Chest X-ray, PA view. Patient: 58 years old, sex M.
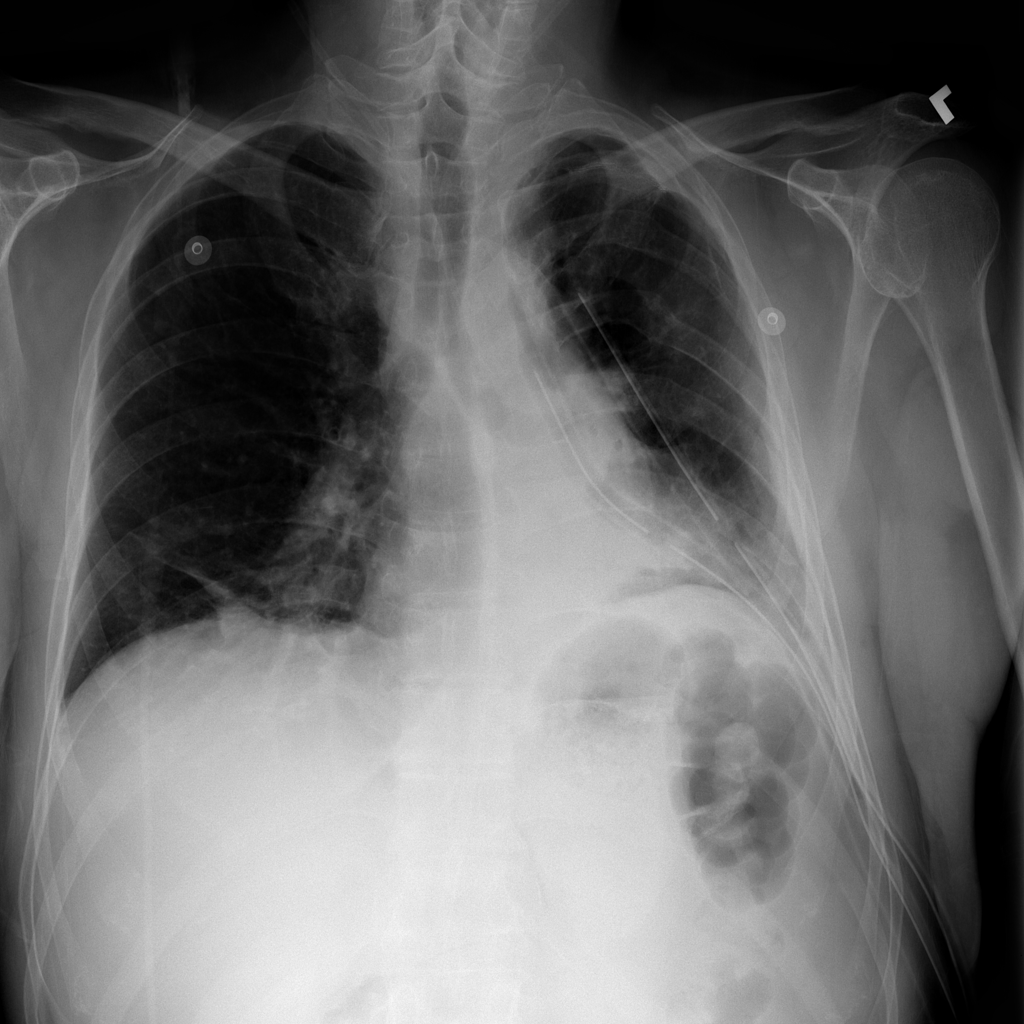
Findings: Atelectasis